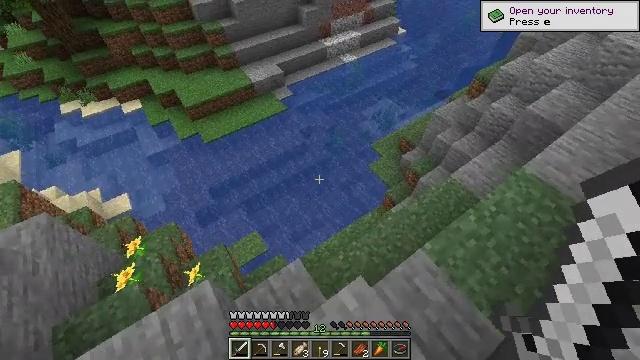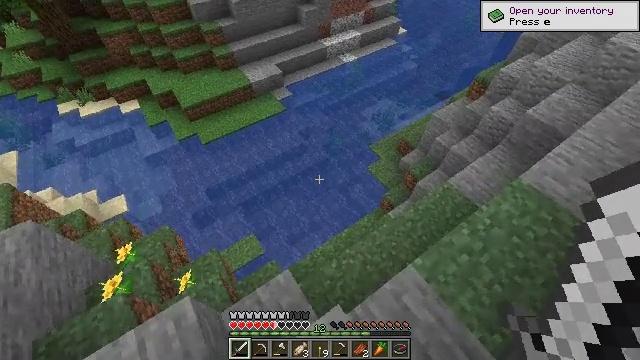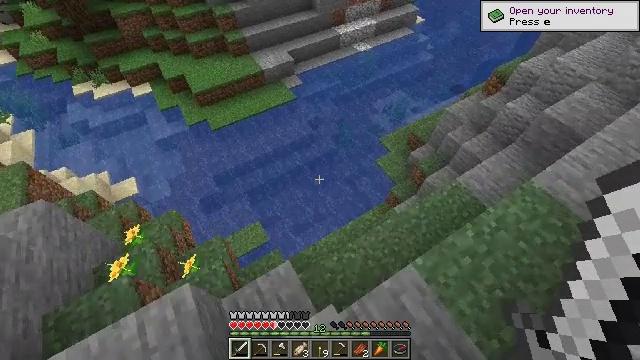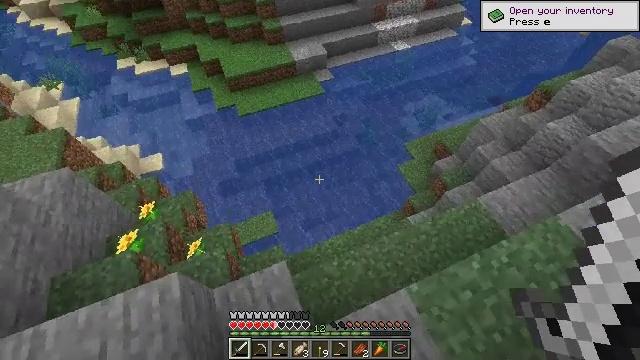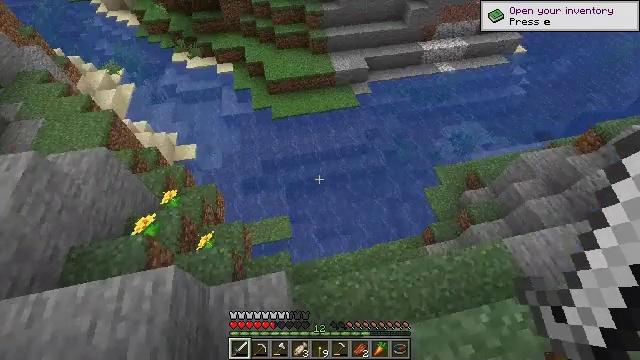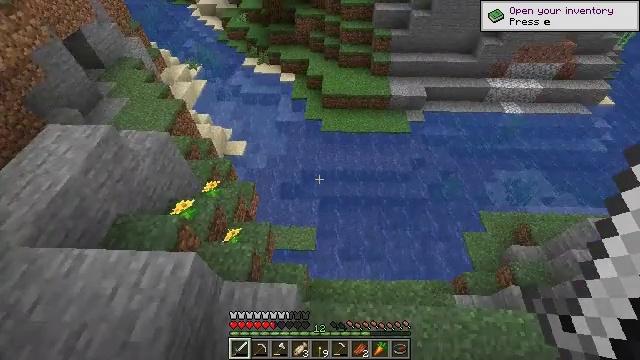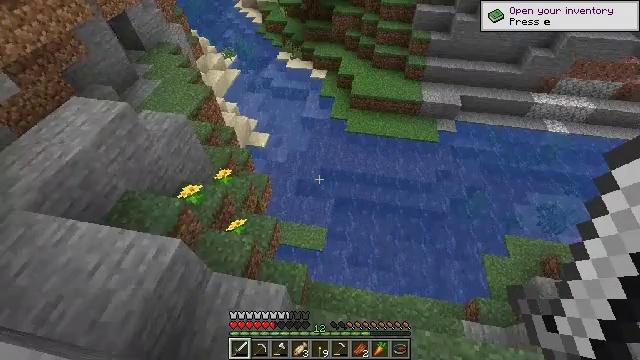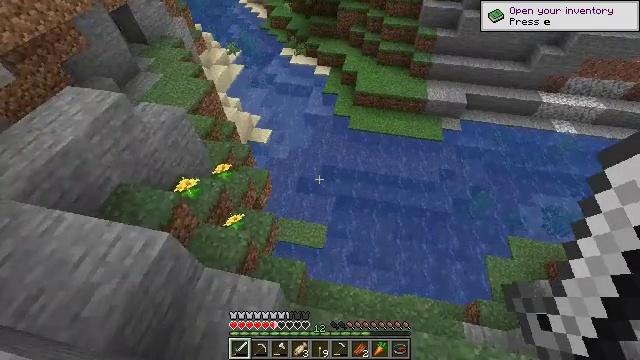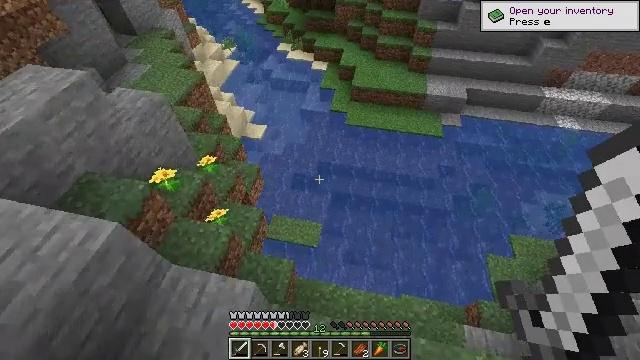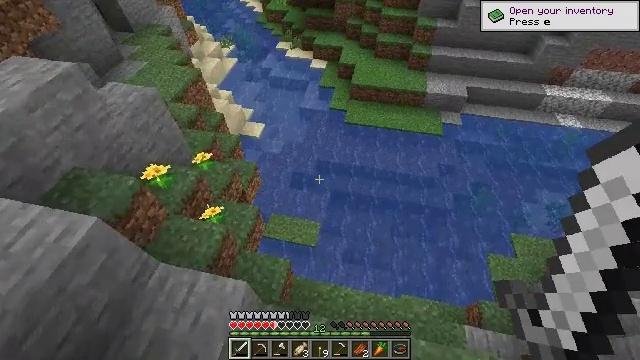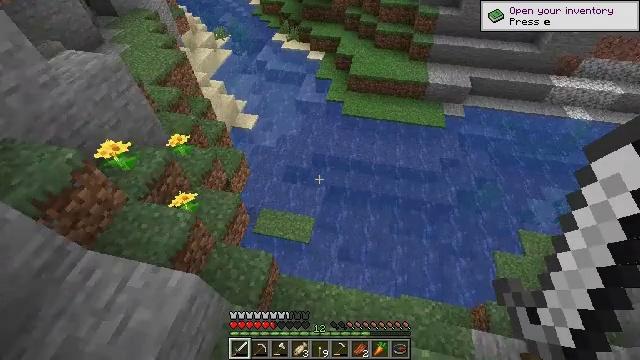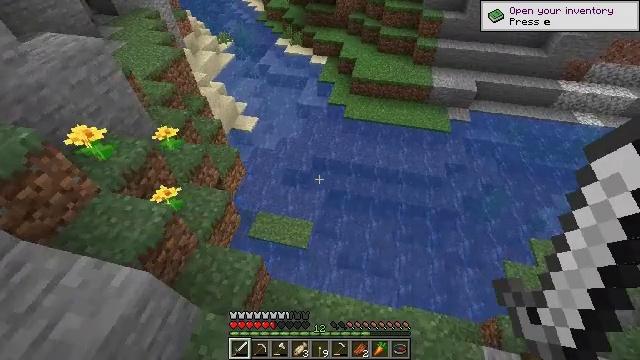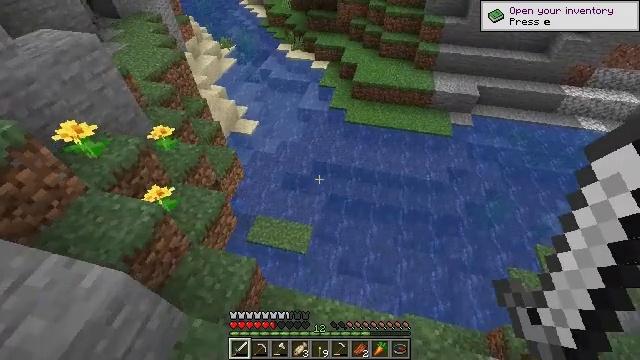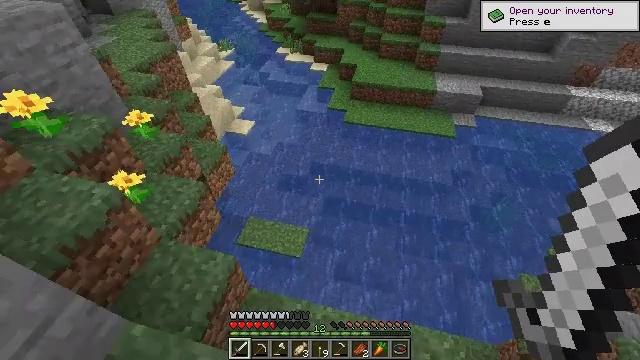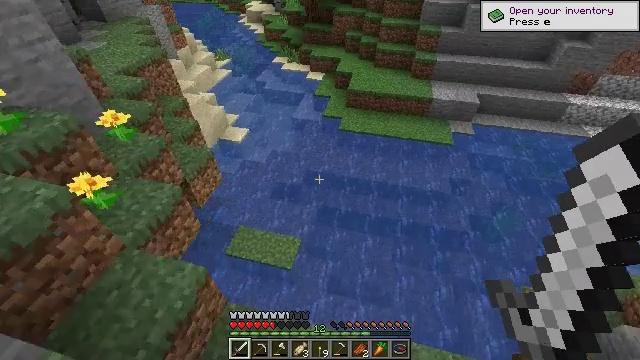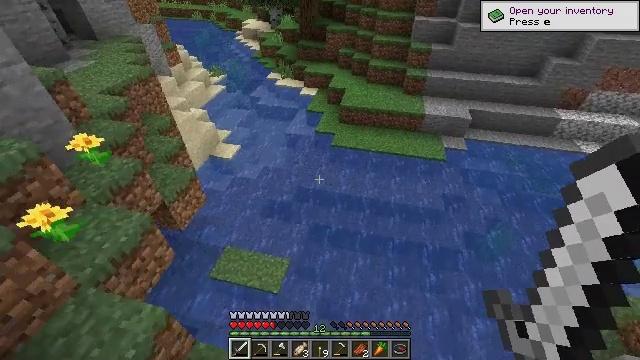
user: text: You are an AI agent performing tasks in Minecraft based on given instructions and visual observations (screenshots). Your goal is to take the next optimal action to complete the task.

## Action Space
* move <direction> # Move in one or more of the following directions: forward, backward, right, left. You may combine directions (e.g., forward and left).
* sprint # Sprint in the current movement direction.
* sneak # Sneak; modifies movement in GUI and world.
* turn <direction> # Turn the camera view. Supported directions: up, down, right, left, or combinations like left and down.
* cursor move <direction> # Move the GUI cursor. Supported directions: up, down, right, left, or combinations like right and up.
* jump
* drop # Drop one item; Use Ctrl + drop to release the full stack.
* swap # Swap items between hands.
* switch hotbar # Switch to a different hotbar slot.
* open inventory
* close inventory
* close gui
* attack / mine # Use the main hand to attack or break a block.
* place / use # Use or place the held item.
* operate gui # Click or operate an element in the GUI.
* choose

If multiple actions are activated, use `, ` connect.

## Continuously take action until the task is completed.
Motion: motion action
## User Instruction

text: Gather sugar cane for crafting.
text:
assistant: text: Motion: move forward and move right
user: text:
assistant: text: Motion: move forward and move right, turn left and down
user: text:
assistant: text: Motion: move forward and move right, turn left and down
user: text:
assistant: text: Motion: move forward and move right, turn left and up
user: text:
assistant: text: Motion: move forward and move right, turn left and up
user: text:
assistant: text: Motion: move forward and move right, turn left
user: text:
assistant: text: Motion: move forward and move right, turn left
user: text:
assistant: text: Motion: move forward and move right
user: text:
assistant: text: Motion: move forward and move right
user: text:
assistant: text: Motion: move forward and move right
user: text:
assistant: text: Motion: move forward and move right, turn left and up
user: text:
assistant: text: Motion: move forward and move right, turn up
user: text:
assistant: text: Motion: move forward and move right, turn up
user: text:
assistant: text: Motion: move forward and move right, turn up
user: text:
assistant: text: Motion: move forward and move right, turn up
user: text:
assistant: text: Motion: move forward and move right, turn up
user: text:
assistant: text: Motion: move forward and move right, turn up
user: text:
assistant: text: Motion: move forward and move right, turn up
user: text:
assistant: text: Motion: move forward and move right, turn up
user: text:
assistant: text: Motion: move forward and move right
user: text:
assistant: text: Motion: move forward
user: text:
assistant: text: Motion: move forward
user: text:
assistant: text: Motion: move forward, turn right and up
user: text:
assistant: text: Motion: move forward, turn right
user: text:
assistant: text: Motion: move forward
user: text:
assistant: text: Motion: move forward
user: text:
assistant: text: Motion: move forward
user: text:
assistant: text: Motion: move forward
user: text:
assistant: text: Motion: move forward, turn right and up
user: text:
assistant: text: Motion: move forward, turn right and up